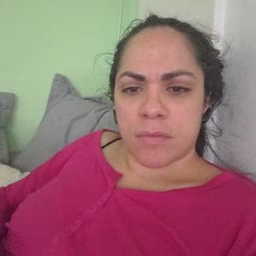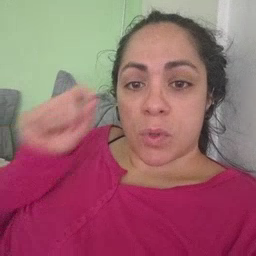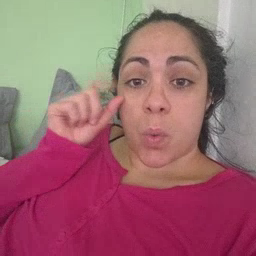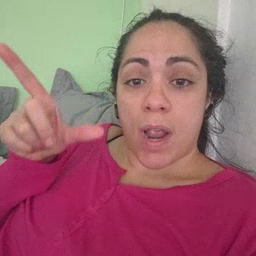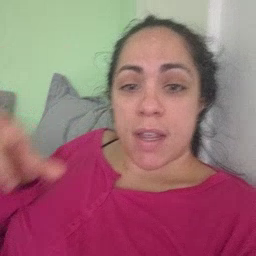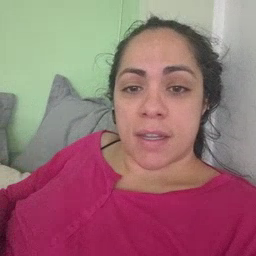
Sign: wake